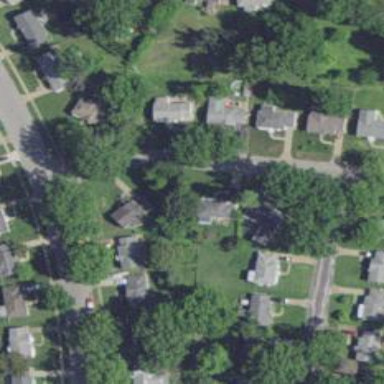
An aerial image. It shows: Residential road.